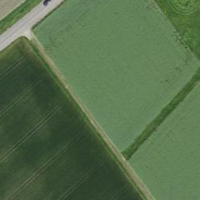
EUNIS habitat code: 52
Species observed at this site:
Brassica napus